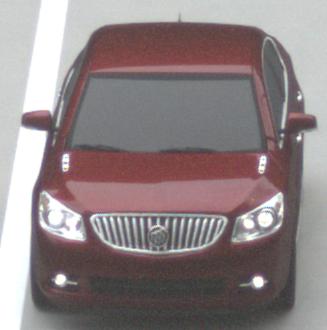
Make: Buick
Model: LaCrosse
Detailed model: Gen. 2
Model produced from: 2009
Model produced until: 2016
Doors: 4
Color: red
Road condition: wet road
Daytime: morning or afternoon
Contrast: low contrast